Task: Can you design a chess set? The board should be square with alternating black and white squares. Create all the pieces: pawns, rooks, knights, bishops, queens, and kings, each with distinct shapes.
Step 2073:
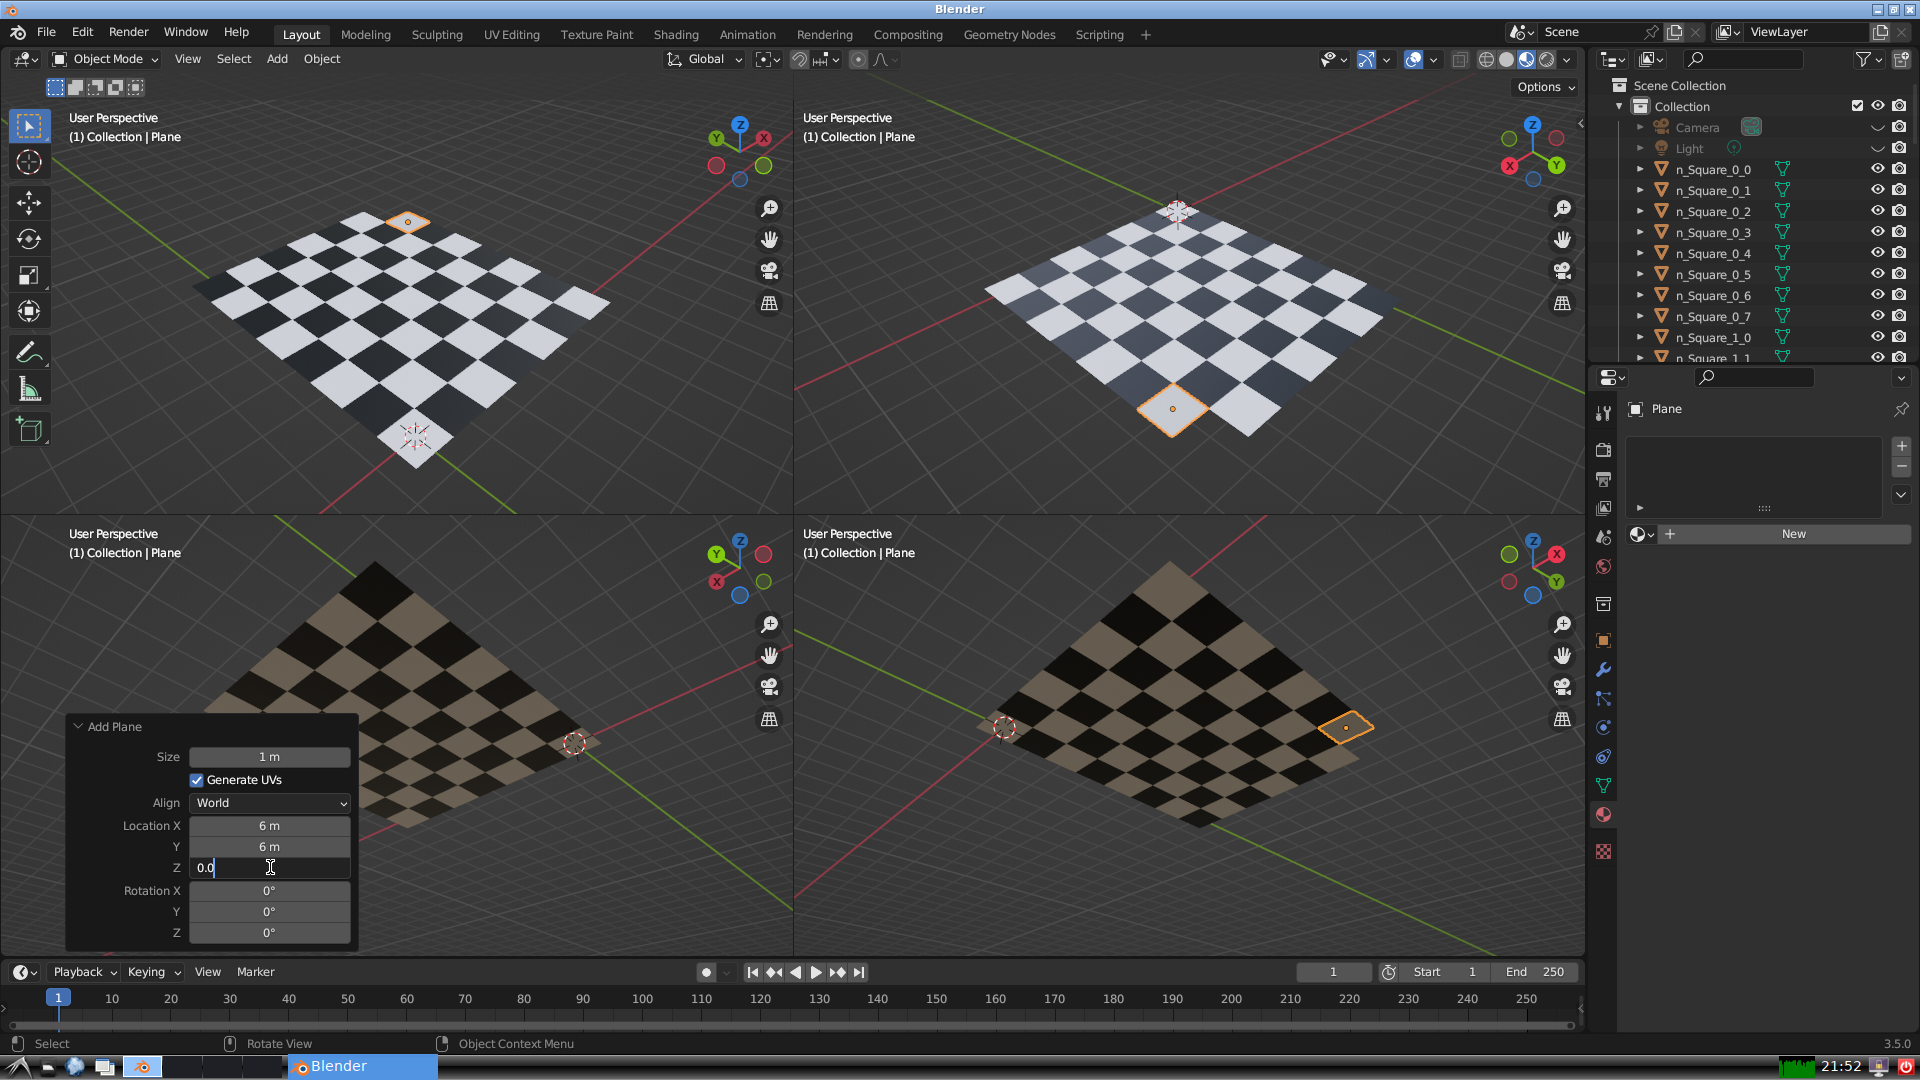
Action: {"key_press": ['Return']}